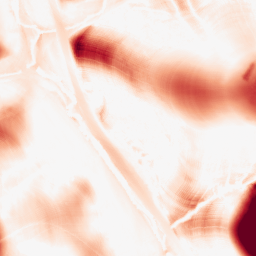
Category: morphological
Decomposition family: morphological
Decomposition parameters: operation: opening
size: 50
Upsampling method: lanczos
Upsampling parameters: scale: 4
Upsampling scale: 4